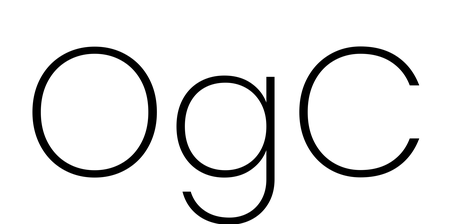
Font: Poppins-ExtraLight